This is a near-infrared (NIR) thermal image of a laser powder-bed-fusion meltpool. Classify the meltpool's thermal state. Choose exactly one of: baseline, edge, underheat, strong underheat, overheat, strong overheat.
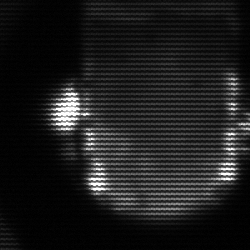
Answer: baseline